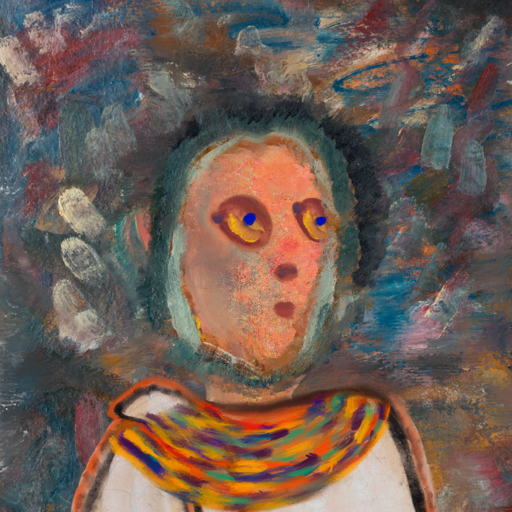
Background: Boggyland, Head And Neck Side: Irani, Face Side: Mother_And_Son_Son, Bust: Roy_Bahadur, Hair Side: Boggyland, Head Accessory: Blank, Second Necklace: An_Impression_2, Necklace: Blank, Baby: Blank